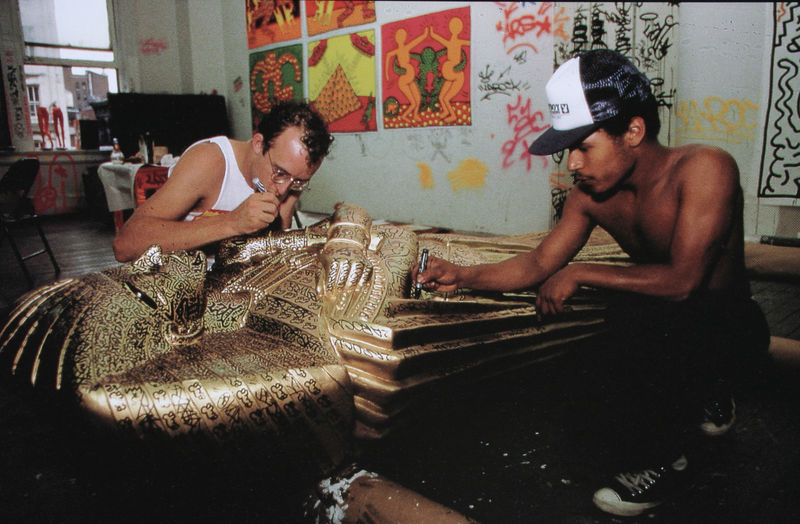
Titel: Keith Haring and LA II working in the studio (New York, June 1983)
Institution: (Seriendruck)
Schlagwörter: mütze, gold, arbeit, bilder, foto, künstler, kunst, ägypten, pharao, restaurieren, restauratoren, kulturgut